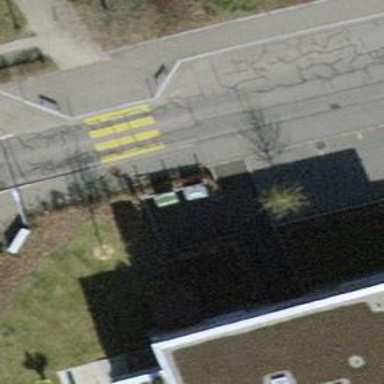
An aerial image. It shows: Sidewalk.